Field crop: tomato
Growth stage: 1
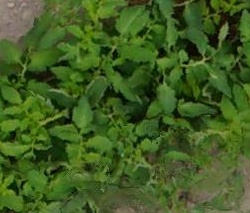
Species: tomato